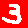
Digit: 3